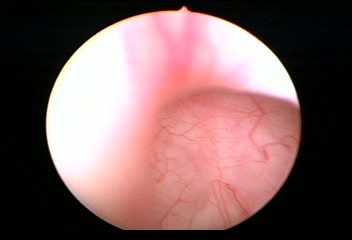
Modality: WLC
Class: Normal mucosa
Bladder cancer association: No